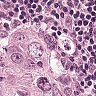
Metastatic tissue present: yes